Field crop: tomato
Growth stage: 1
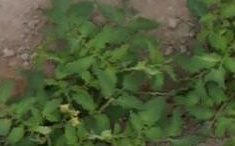
Species: tomato